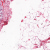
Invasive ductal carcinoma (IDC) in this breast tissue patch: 0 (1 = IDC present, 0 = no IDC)